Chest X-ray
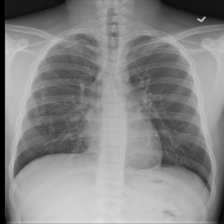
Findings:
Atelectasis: negative
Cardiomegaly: negative
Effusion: negative
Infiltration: positive
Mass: negative
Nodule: negative
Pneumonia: negative
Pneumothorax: negative
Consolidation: negative
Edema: negative
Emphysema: negative
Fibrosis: negative
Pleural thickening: negative
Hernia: negative